Question: I would like to import some products into odoo/openerp for the point of sale module. Howewer I have a category called "Chalet" which is not found during import. Where can I find the external id of the product category?
This is the .csv which I would like to import:
'''
External ID,Name,Internal Reference,Category/External ID,Can be Expensed,Can be Purchased,Can be Sold,Sale Price,Cost,Supply Method,Product Type,Procurement Method
AR1,Arni ,AR1,Chalet,TRUE,TRUE,TRUE,0,0,Buy,Service,Make to Stock
AU9,Ausbi 1 ,AU9,Chalet,TRUE,TRUE,TRUE,0,0,Buy,Service,Make to Stock
'''
This is the error message I get:

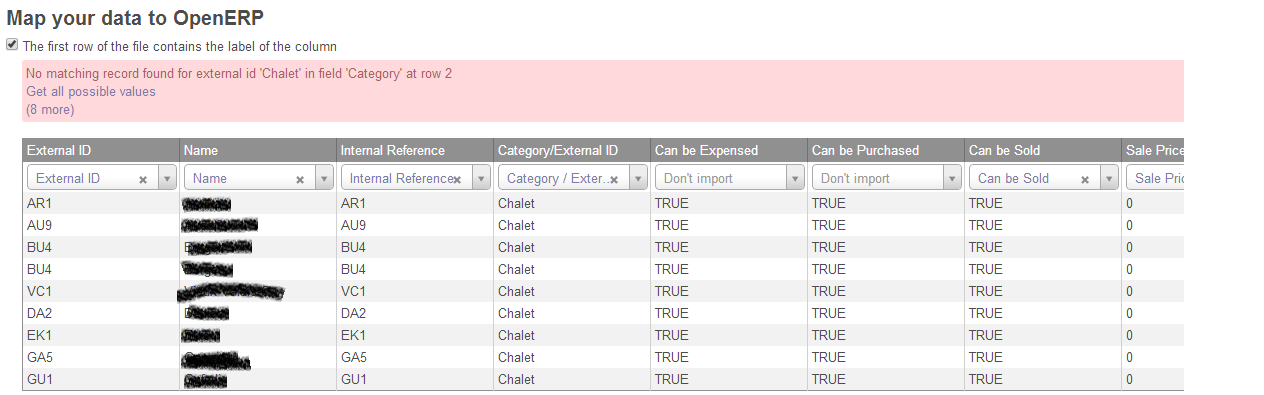
Answer: Easier way would be to go to product categories, look for the id of the category Chalet (open form with it and in address you will see id=X), then replace in your csv Chalet with this id and when importing don't go with external id but with database id for category. Most likely what happened here is that you have never exported category 'Chalet' so the external id is not known - another approach would be exporting category, checking external id and putting it instead of name.